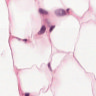
Metastatic tissue present: no